Question: I am developing one application for iphone and in that i have some issues regarding adding more then one 'UILabel' in navigation bar at a specific position.
What i want is in following images

in above image there is one backbar button and one 'imageview' as shown with arrow-mark. Other then that all white box is for difrent 'UILabels' to show in navigation bar.
There is only one 'UIImageView' in the navigation bar and one left bar button. Now problem is that i don't know how to add multiple 'UILabel' in navigation bar at a specific position.
Till now what i have worked is to add only button and 'UIImageView' with the right bar button array or left bar button array, but that only add items in sequnce.
So can anyone please guide me that how can anyone add UILabels or any other item at a specific position..
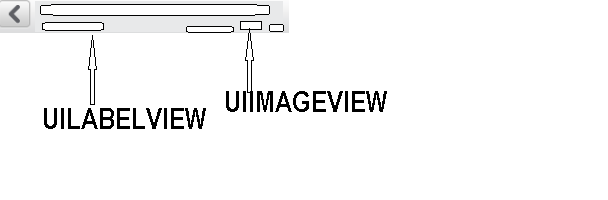
Answer: you can add Multiple UIlabel or Image as look like bellow image:-

this can do using bellow code you can change Label and imageView frame and put as your requirement
'''
- (void)viewDidLoad
{
UIView *btn = [[UIView alloc] initWithFrame:CGRectMake(0, 0, 320, 60)];
UILabel *label;
label = [[UILabel alloc] initWithFrame:CGRectMake(5, 25, 200, 16)];
label.tag = 1;
label.backgroundColor = [UIColor clearColor];
label.font = [UIFont boldSystemFontOfSize:16];
label.adjustsFontSizeToFitWidth = NO;
label.textAlignment = UITextAlignmentLeft;
label.textColor = [UIColor whiteColor];
label.text = @"My first lable";
label.highlightedTextColor = [UIColor whiteColor];
[btn addSubview:label];
[label release];
label = [[UILabel alloc] initWithFrame:CGRectMake(0, 30, 200, 16)];
label.tag = 2;
label.backgroundColor = [UIColor clearColor];
label.font = [UIFont boldSystemFontOfSize:16];
label.adjustsFontSizeToFitWidth = NO;
label.textAlignment = UITextAlignmentRight;
label.textColor = [UIColor whiteColor];
label.text = @"second line";
label.highlightedTextColor = [UIColor whiteColor];
[btn addSubview:label];
[label release];
UIImageView *imgviw=[[UIImageView alloc]initWithFrame:CGRectMake(170, 10, 20, 20)];
imgviw.backgroundColor = [UIColor blackColor];
imgviw.image=[UIImage imageNamed:@"a59117c2eb511d911cbf62cf97a34d56.png"];
[btn addSubview:imgviw];
self.navigationItem.titleView = btn;
}
'''